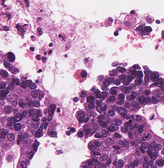
Tumor epithelial tissue: yes
Tumor-associated stroma tissue: no
Normal tissue: no